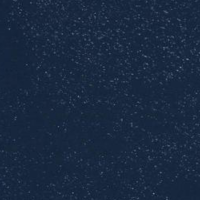
EUNIS habitat code: 14
Species observed at this site:
Linnaea borealis
Corvus corone